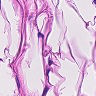
Metastatic tissue present: no